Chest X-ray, AP view. Patient: 28 years old, sex M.
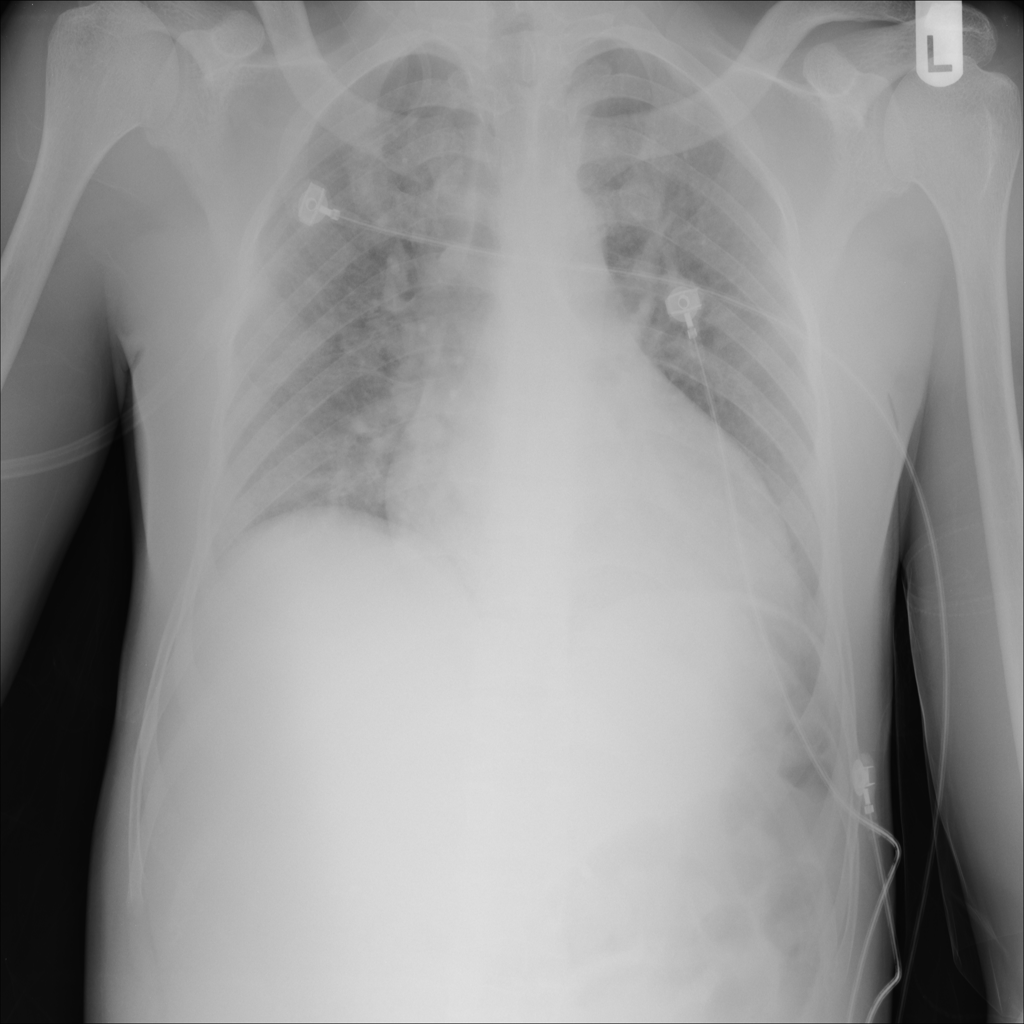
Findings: No Finding